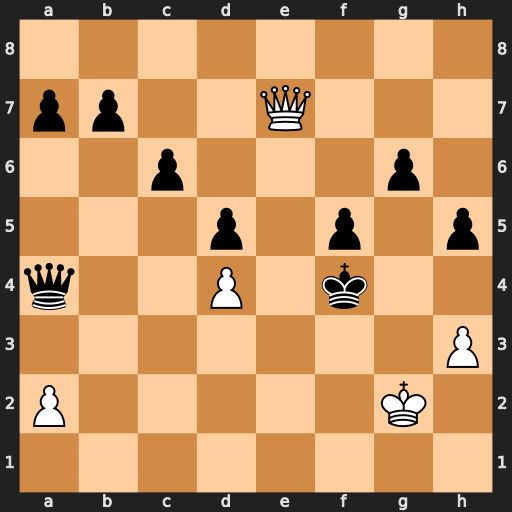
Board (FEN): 8/pp2Q3/2p3p1/3p1p1p/q2P1k2/7P/P5K1/8
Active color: w
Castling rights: -
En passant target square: -
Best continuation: Qe5+ Kg5 h4+ Kh6 Qh8#